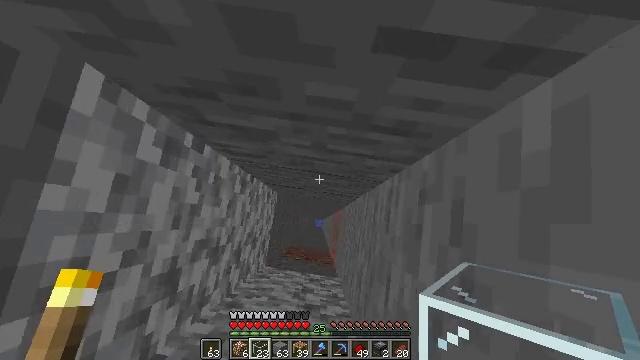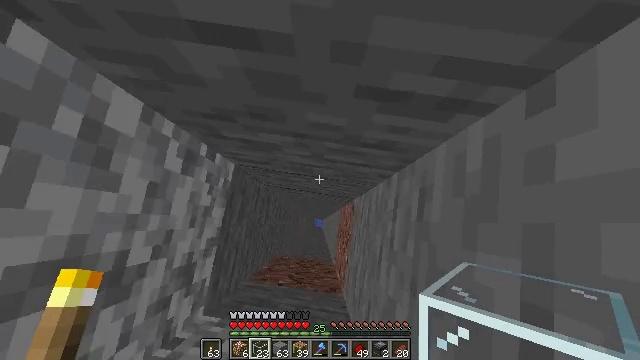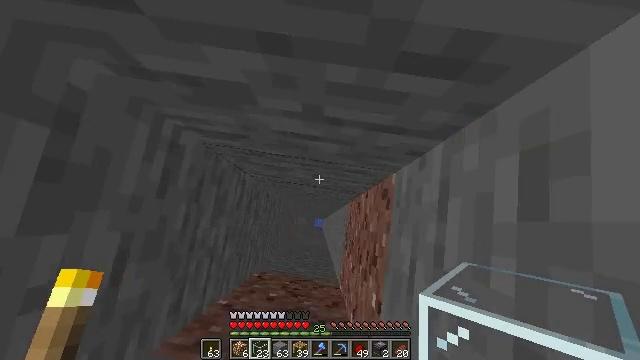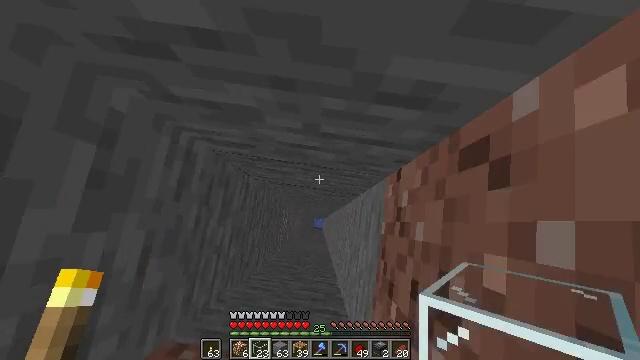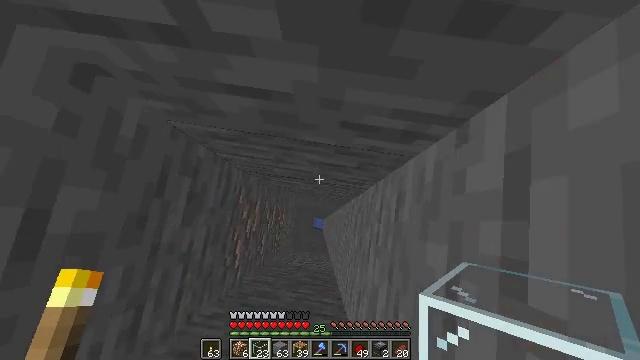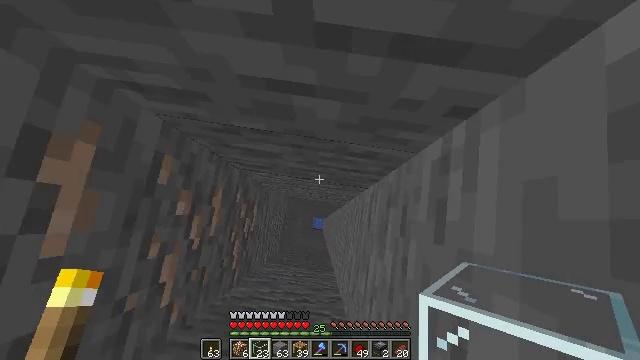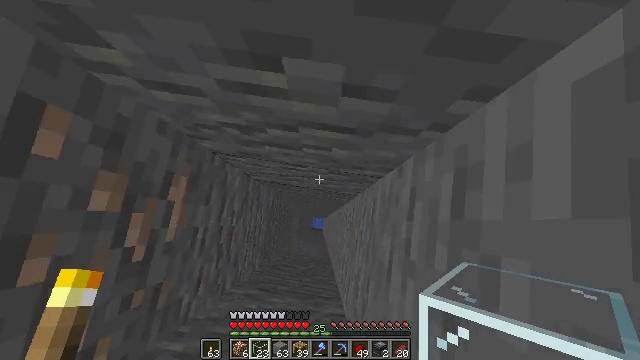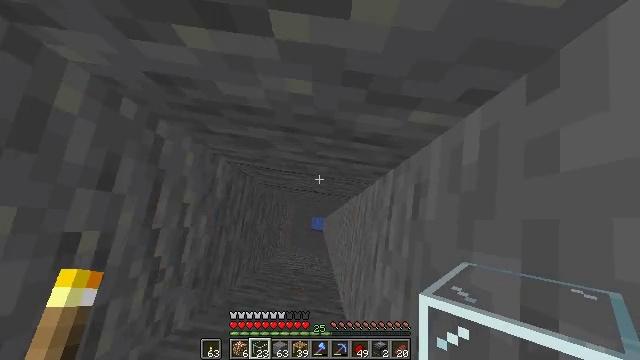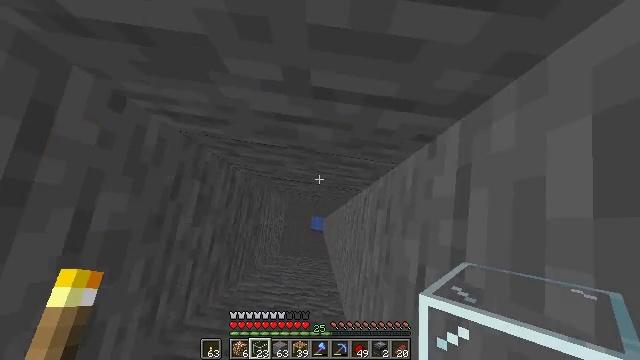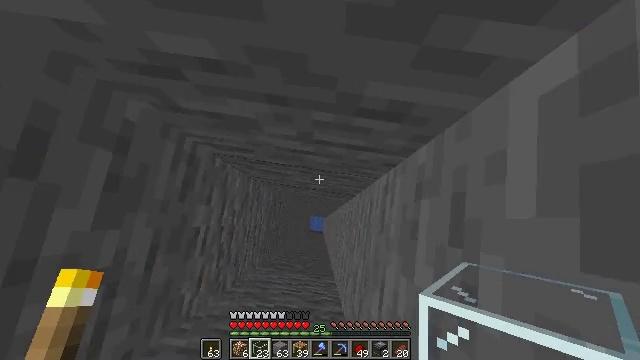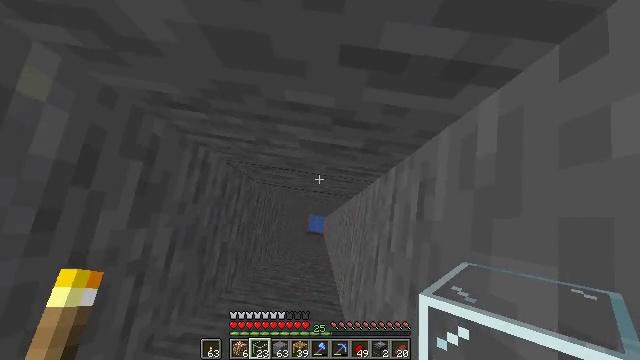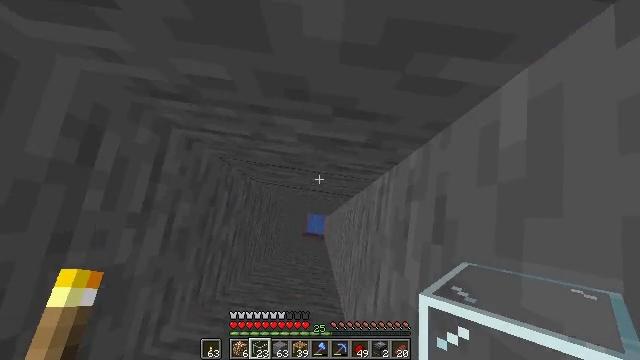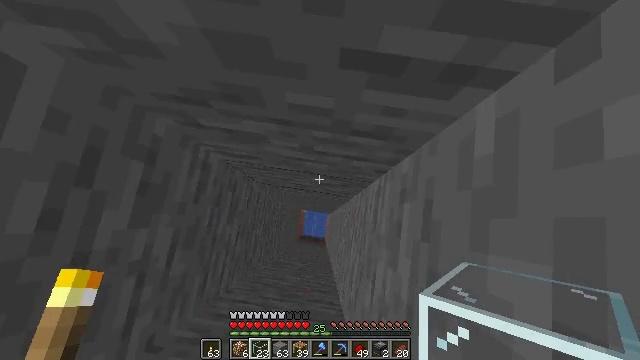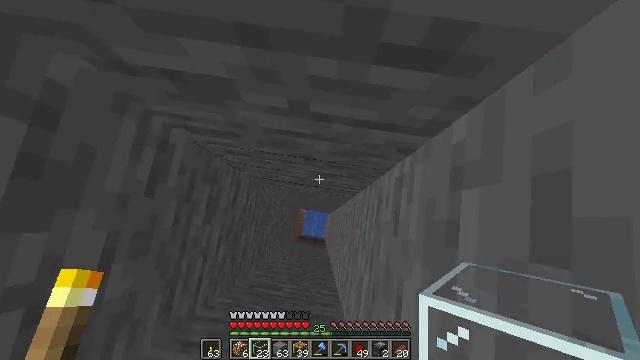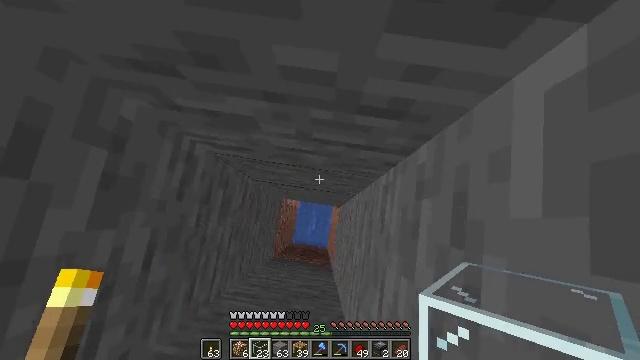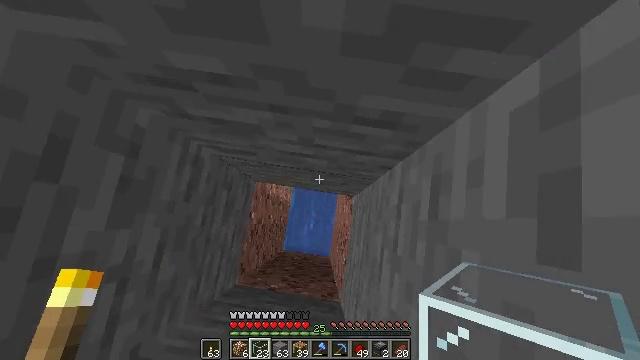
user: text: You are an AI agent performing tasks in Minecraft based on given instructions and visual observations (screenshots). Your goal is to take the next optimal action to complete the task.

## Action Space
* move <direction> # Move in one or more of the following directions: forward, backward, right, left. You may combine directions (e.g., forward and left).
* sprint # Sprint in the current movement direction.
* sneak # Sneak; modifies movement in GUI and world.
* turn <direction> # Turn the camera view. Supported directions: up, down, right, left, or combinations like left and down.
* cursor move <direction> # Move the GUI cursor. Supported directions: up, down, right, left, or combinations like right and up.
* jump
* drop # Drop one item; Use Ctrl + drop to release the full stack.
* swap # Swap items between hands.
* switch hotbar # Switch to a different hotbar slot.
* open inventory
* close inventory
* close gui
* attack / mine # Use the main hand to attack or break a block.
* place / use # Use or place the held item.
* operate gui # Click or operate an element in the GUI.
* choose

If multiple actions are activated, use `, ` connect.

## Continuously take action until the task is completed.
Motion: motion action
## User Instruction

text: Interact with the crafting table to craft a dropper.
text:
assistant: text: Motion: no_op
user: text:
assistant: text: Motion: no_op
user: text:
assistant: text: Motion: no_op
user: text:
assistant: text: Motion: no_op
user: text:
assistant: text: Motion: no_op
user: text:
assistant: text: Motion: no_op
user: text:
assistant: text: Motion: no_op
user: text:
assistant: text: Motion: no_op
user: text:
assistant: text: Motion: no_op
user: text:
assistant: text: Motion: no_op
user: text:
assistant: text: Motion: no_op
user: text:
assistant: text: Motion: no_op
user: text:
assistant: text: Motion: no_op
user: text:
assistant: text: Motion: no_op
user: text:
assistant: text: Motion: no_op
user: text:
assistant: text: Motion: no_op
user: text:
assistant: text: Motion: no_op
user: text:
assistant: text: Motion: no_op
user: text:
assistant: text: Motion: no_op
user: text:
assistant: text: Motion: no_op
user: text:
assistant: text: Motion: no_op
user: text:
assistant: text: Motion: no_op
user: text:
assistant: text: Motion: no_op
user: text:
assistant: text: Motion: move forward, turn up
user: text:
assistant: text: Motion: move forward, turn right and up
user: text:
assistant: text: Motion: move forward, turn right and up
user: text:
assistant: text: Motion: move forward, turn right and up
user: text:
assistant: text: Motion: move forward, turn up
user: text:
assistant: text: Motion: move forward, turn left and up
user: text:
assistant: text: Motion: move forward, sprint, turn up